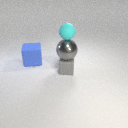
large blue rubber cube behind small gray rubber cube